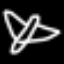
Label: airplane